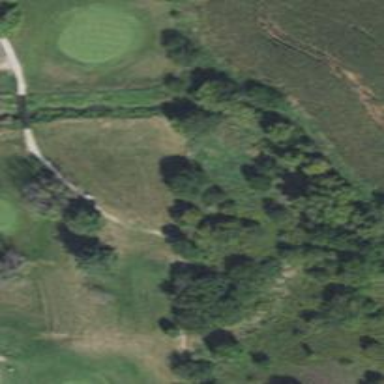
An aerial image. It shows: Service road used as golf cart path.